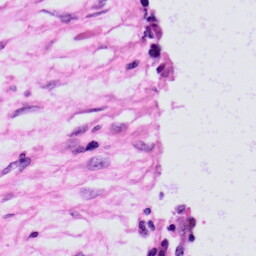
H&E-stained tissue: Skin